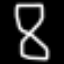
Label: hourglass